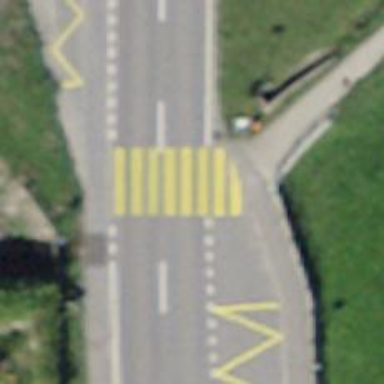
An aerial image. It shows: Marked crossing with zebra stripes on the road.